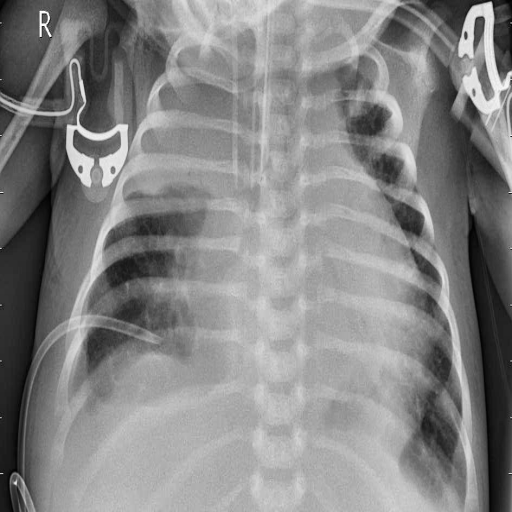
Finding: PNEUMONIA